Question: I've created a custom validation attribute for my MVC project, to allow me to validate based on a dynamic range:
'''
public class DynamicRangeAttribute : ValidationAttribute
{
private readonly double _min;
private readonly double _max;
...
private DynamicRangeAttribute(double? min, double? max, string minProperty, string maxProperty)
{
_min = min ?? (double)GetValue<Decimal>(this, minProperty);
_max = max ?? (double)GetValue<Decimal>(this, maxProperty);
}
protected override ValidationResult IsValid(object value, ValidationContext validationContext)
{
return new RangeAttribute(_min, _max).IsValid(value) ? ValidationResult.Success
: new ValidationResult(FormatErrorMessage(validationContext.DisplayName));
}
public override string FormatErrorMessage(string name)
{
return string.Format("{0} must be between {1} and {2}", name, _min, _max);
}
...
}
'''
GetValue() uses reflection to find the value of the provided field.
Here is where the attribute is implemented:
'''
[Display(Name = @"Chosen Amount")]
[DynamicRange(0, "CurrentBalance")]
public decimal ChosenAmount { get; set; }
'''
The validation itself works great, but the ErrorMessage doesn't match up. In theory, it should display (for example) "Chosen Amount must be between 0 and 2500" or whatever the current balance is. Instead, I'm getting this:

Not only does this not match my custom error message, but it doesn't match the default Range error message, either (also, notice it's pulling the field's actual name rather than the DisplayName). Just to test it, I've tried performing validation manually in the IsValid method (essentially ), in case the Range attribute was somehow overriding, no dice.
My only theory right now is that it has something to do with the way we're formatting the field: We use javascript to mask the value as currency, so 2500 becomes $2500.00, and -5 becomes ($5.00). I haven't tried disabling this yet (that's my next step), but I was hoping someone might have run into this before and could provide a better solution.
Thanks,
-
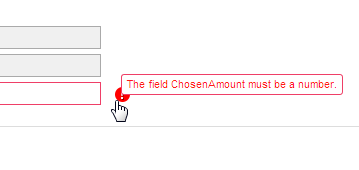
Answer: This error message has nothing to do with your custom validation attribute. It is shown because the <URL> validation for your 'decimal' field fails. As soon as you mask your input with a '$' sign it cannot be considered as a valid number anymore, hence you see the error.
To fix the issue either stop masking this field or remove the 'number' validation rule:
'''
$("#input").rules("remove", "number");
'''
Also you should be aware that if you post this field in the '$xxx' format, the server validation will fail too, as the 'DefaultModelBinder' won't be able to convert this to a 'decimal' type. In this case you will have to create you own model binder for 'decimal'.